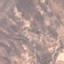
Land use / land cover: HerbaceousVegetation